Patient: sex M, age 51
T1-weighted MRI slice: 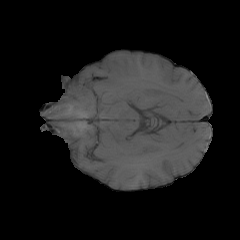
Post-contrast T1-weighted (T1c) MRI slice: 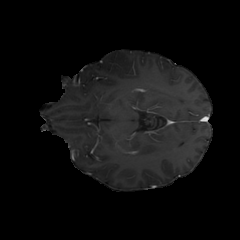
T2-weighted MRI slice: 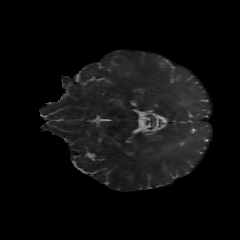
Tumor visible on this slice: no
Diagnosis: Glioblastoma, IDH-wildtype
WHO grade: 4